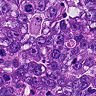
Metastatic tissue present: yes